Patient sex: M
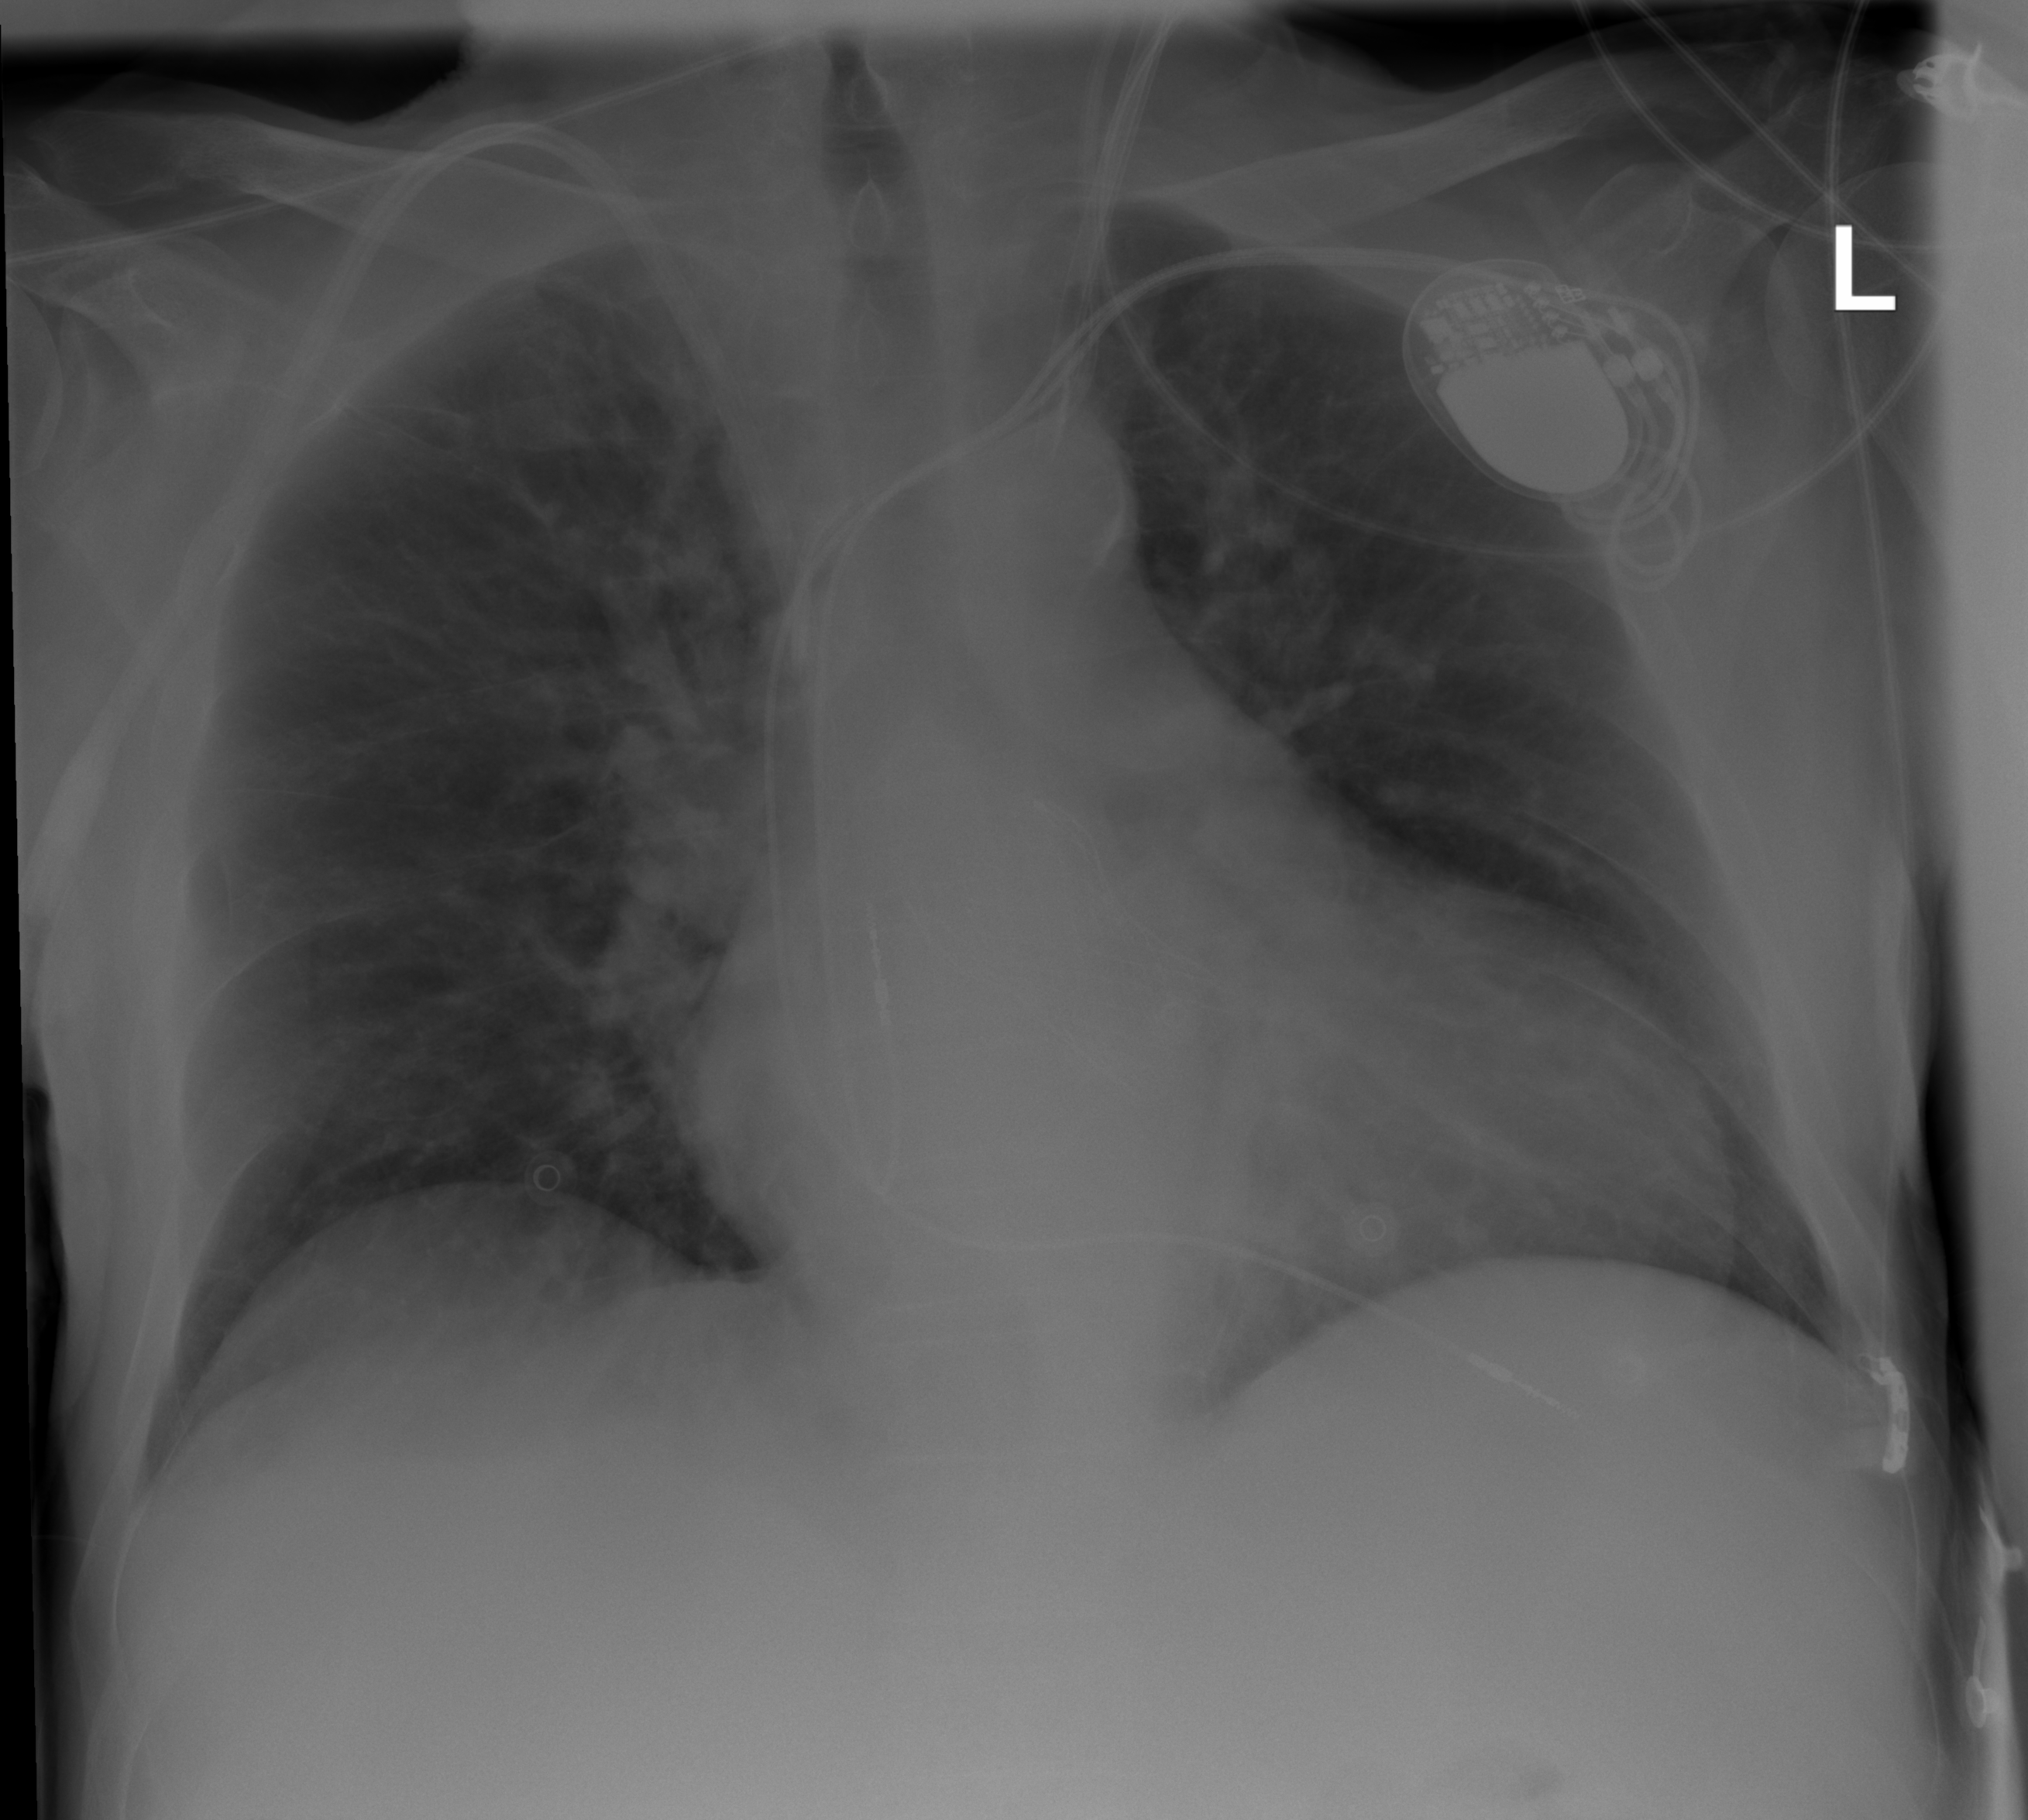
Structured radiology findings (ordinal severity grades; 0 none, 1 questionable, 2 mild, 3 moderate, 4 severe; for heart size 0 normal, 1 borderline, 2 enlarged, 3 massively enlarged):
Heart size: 2
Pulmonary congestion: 1
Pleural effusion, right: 0
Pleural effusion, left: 0
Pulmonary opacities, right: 0
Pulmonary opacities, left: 0
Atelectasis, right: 1
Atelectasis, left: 1